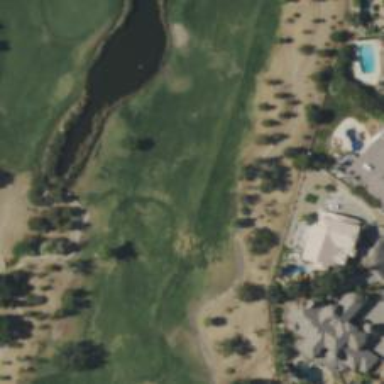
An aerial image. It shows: Golf hole.